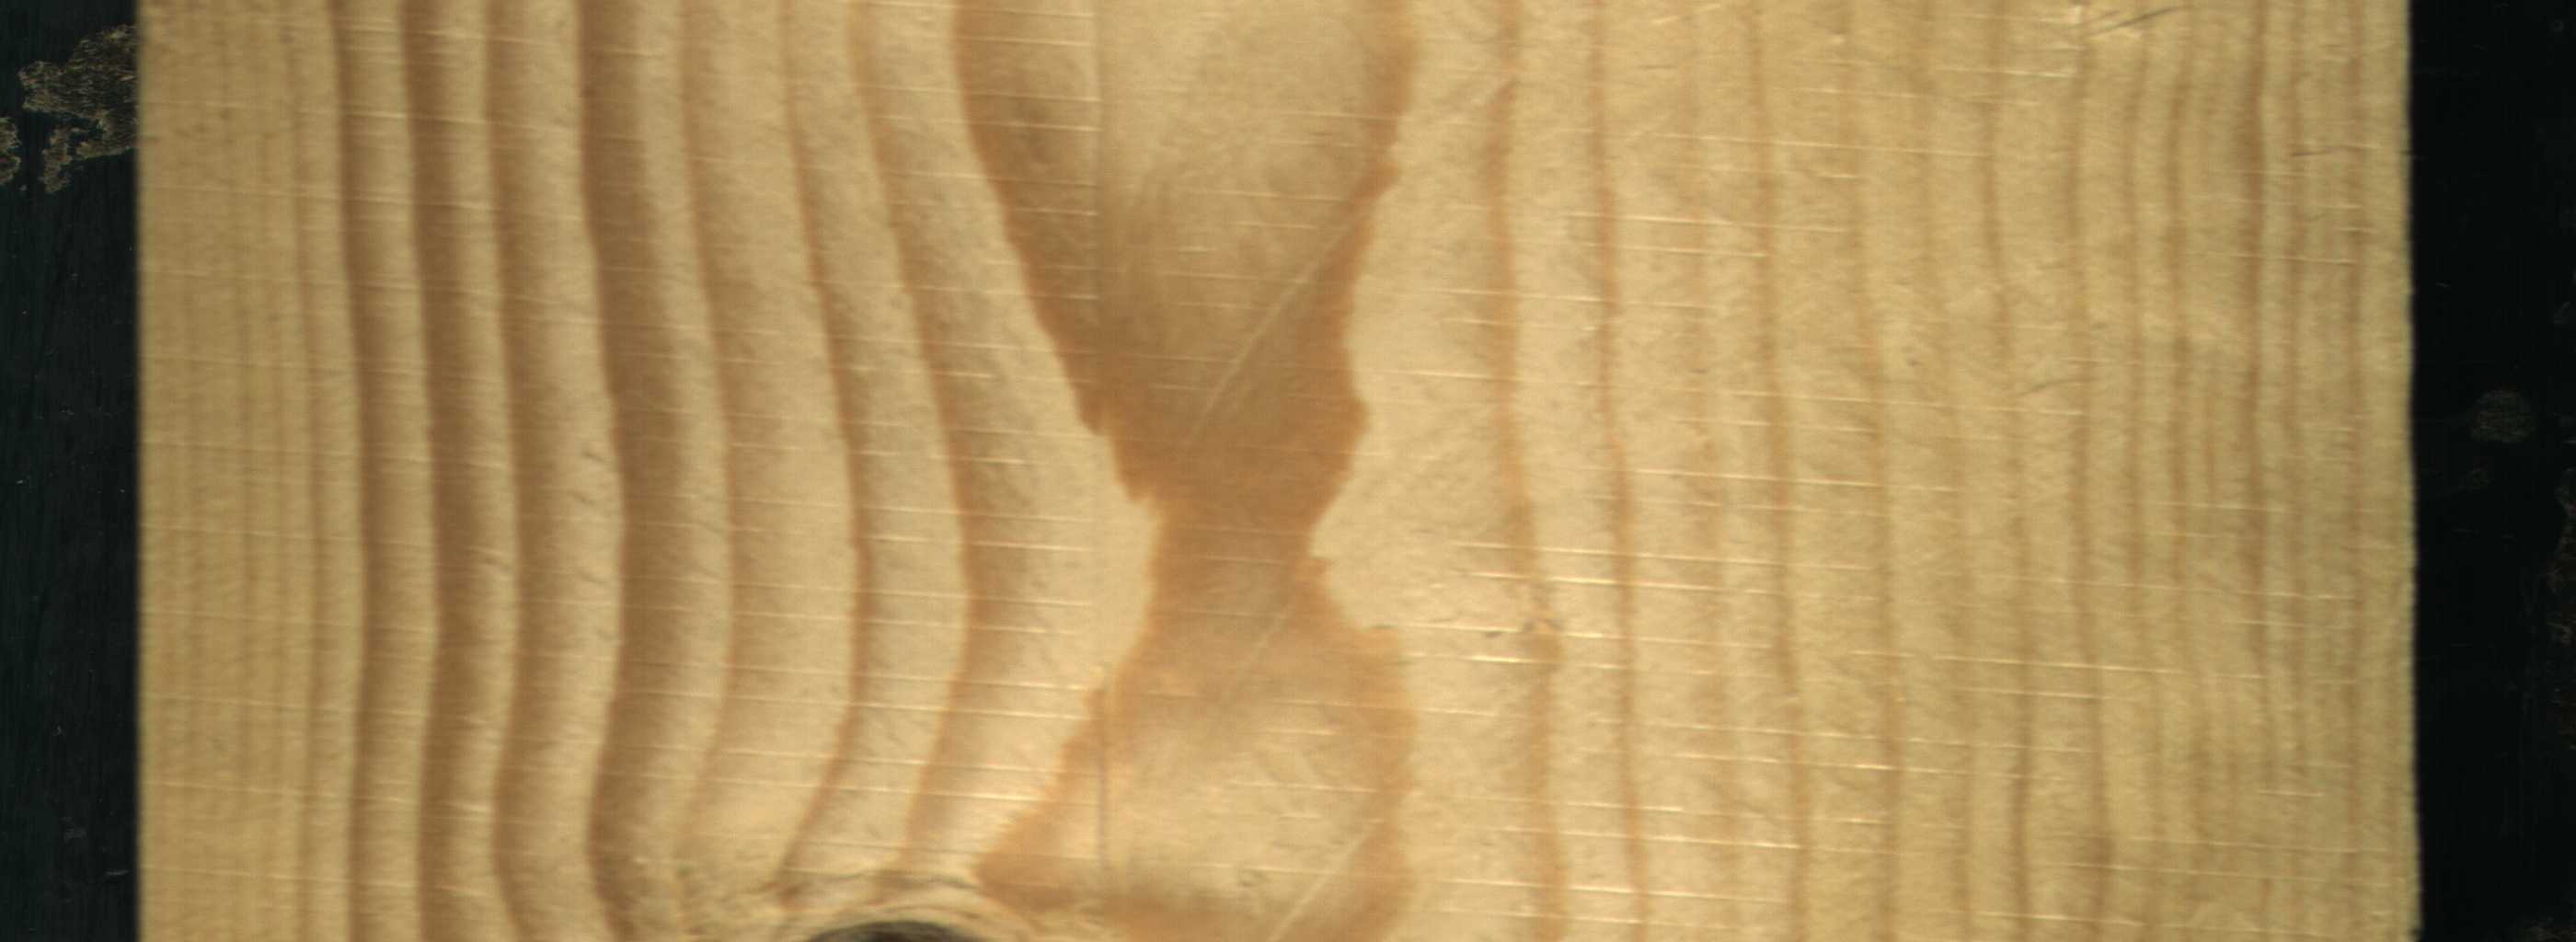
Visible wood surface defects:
Dead_Knot